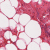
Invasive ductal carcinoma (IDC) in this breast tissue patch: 0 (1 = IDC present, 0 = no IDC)